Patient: sex M, age 67
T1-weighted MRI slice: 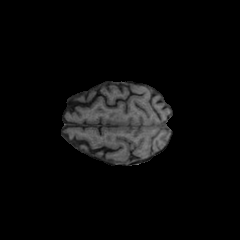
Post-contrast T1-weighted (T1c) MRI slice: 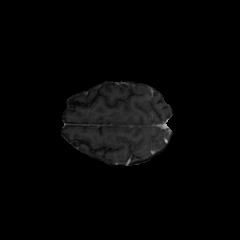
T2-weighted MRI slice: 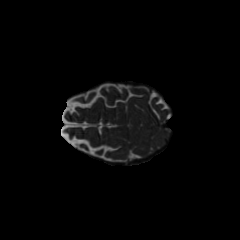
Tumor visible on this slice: no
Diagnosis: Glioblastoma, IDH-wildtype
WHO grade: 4